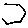
Label: hexagon